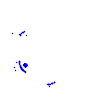
Particle: kaon